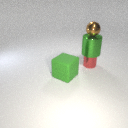
small brown metal sphere above small red metal cylinder